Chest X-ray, AP view. Patient: 55 years old, sex M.
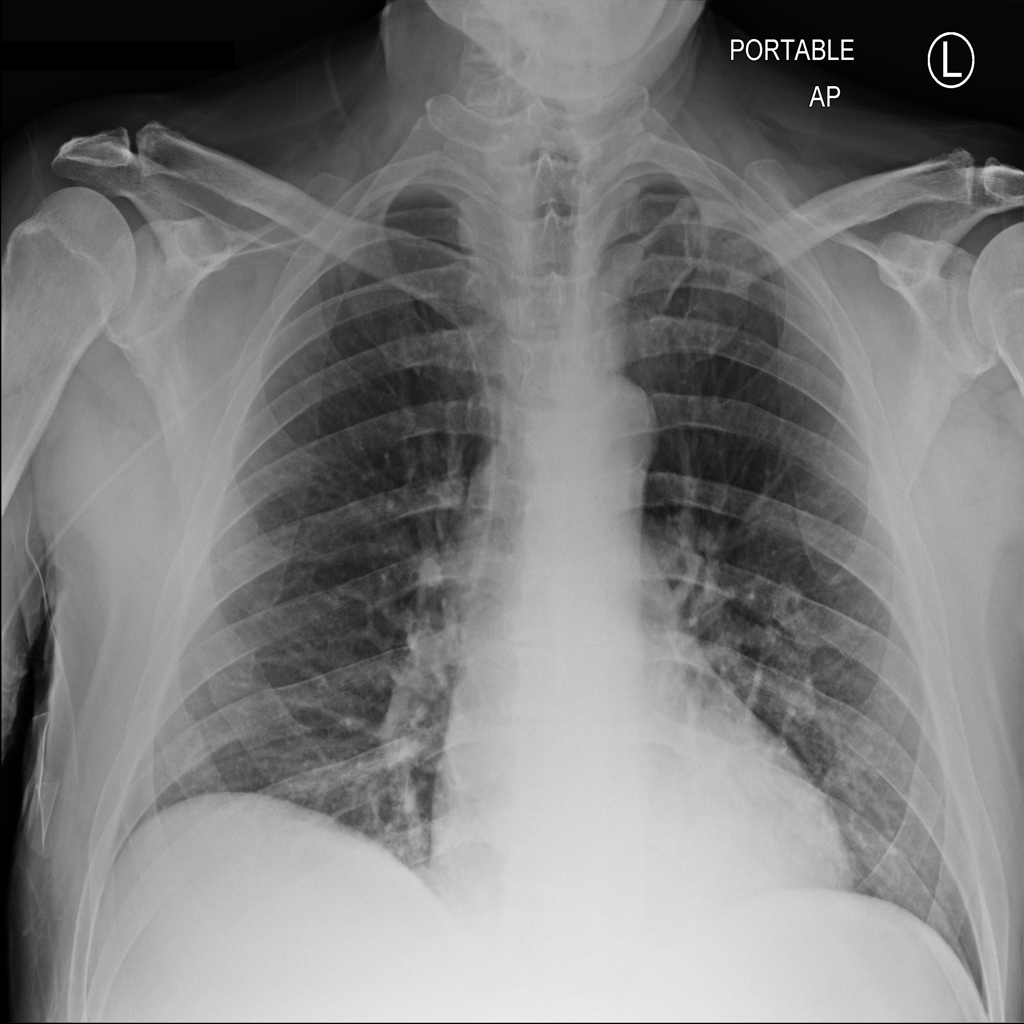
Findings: No Finding